Question: On the <URL> is listed as an example of using the dc.js library.
Lon was able to create a stacked row chart and display it as a single row.

I'd like to be able to accomplish the same thing. I've only been able to figure out how create a row chart, as shown <URL>, and below.
HTML
'''
<script src="https://rawgit.com/mbostock/d3/master/d3.js" charset="utf-8"></script>
<script type="text/javascript" src="https://rawgithub.com/NickQiZhu/dc.js/master/web/js/crossfilter.js"></script>
<script type="text/javascript" src="https://rawgit.com/dc-js/dc.js/master/dc.js" ></script>
<div id="rowChart"></div>
'''
Javascript
'''
items = [
{Id: "01", Name: "Red", Price: "1.00", Quantity: "1",TimeStamp:111},
{Id: "02", Name: "White", Price: "10.00", Quantity: "1",TimeStamp:222},
{Id: "04", Name: "Blue", Price: "9.50", Quantity: "10",TimeStamp:434},
{Id: "03", Name: "Red", Price: "9.00", Quantity: "2",TimeStamp:545},
{Id: "06", Name: "Red", Price: "100.00", Quantity: "2",TimeStamp:676},
{Id: "05",Name: "Blue", Price: "1.20", Quantity: "2",TimeStamp:777}
];
var ndx = crossfilter(items);
var Dim = ndx.dimension(function (d) {return d.Name;})
var RowBarChart1 = dc.rowChart("#rowChart")
RowBarChart1
.width(250).height(500)
.margins({top: 20, left: 15, right: 10, bottom: 20})
.dimension(Dim)
.group(Dim.group().reduceCount())
.elasticX(true)
.label(function (d) {return d.key + " " + d.value;})
.ordering(function(d) { return -d.value })
.xAxis().tickFormat(function(v){return v}).ticks(3);
dc.renderAll();
'''
How would I make this a stacked row chart where each section is 'Red','White,' or 'Blue' and is displayed in one row?
My goal is to have a working example that I can build off of. The answer thus far has helped, but I still haven't been able to build this.
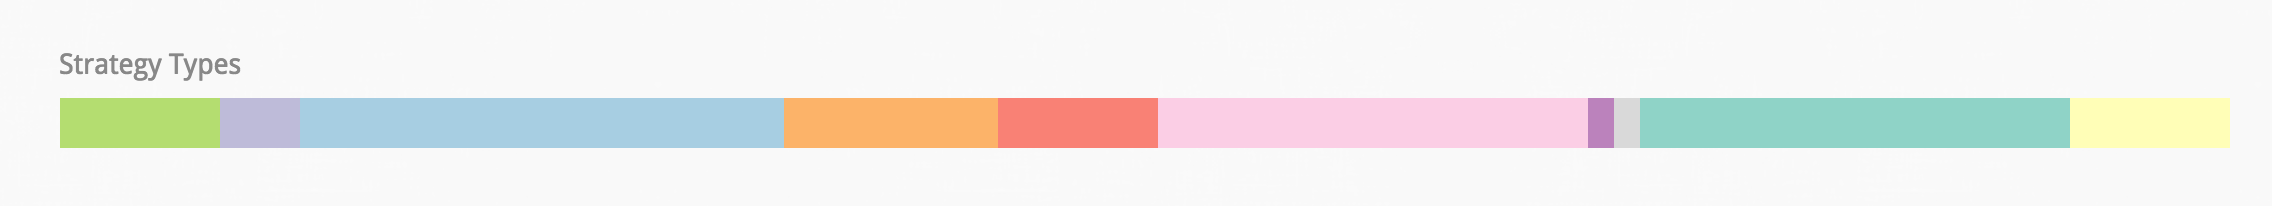
Answer: you can create a div with d3.js and add the attribute for flex...
<URL>
'''
var chart = d3.select("#rowChart");
var bar = chart.selectAll("div")
.data(data)
.enter().append("div")
.attr('style',function(d,i){
return (
'flex:' + d.Quantity + '; '
+ 'background:' + color(i) + ';'
)
})
'''
The attr.style could improve.
You can add the prefix for webkit
<URL>
<URL>